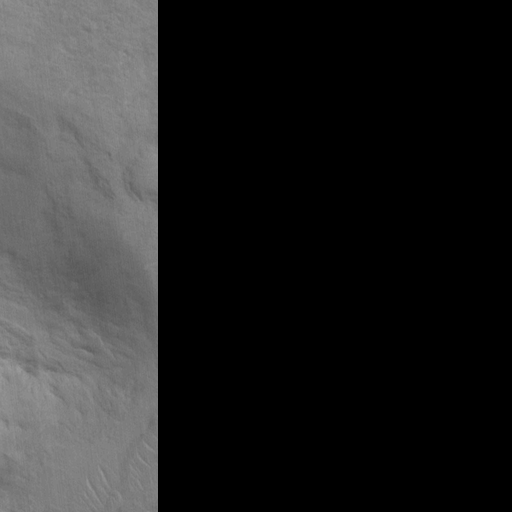
Objects detected: cone